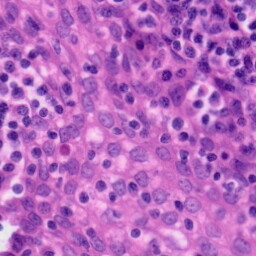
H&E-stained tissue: Tonsil